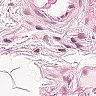
Metastatic tissue present: no